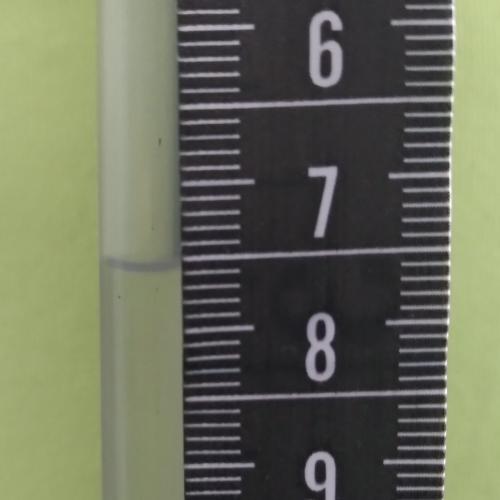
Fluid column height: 7.5 cm